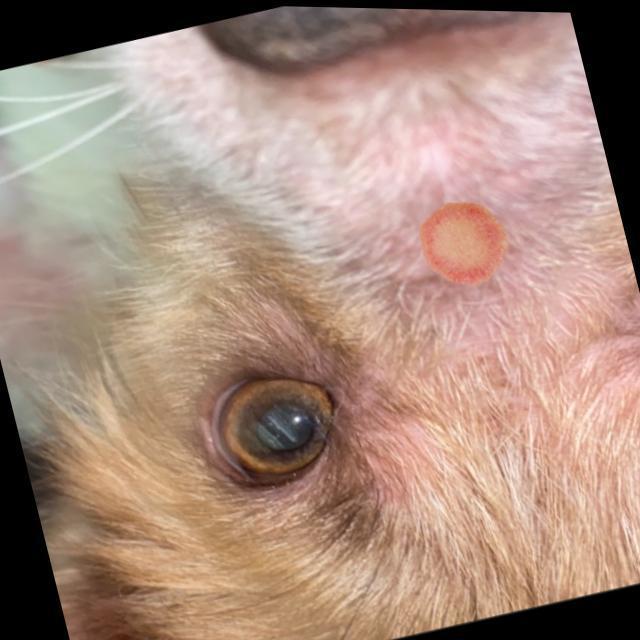
Canine ringworm (Dermatophytosis) — fungal infection caused by Microsporum or Trichophyton. Presents with circular alopecia, scaling, crusting, and broken hairs.